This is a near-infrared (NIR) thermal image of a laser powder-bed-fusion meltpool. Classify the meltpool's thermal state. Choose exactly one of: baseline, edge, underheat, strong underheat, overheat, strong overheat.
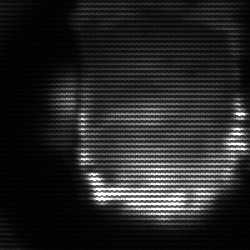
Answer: baseline